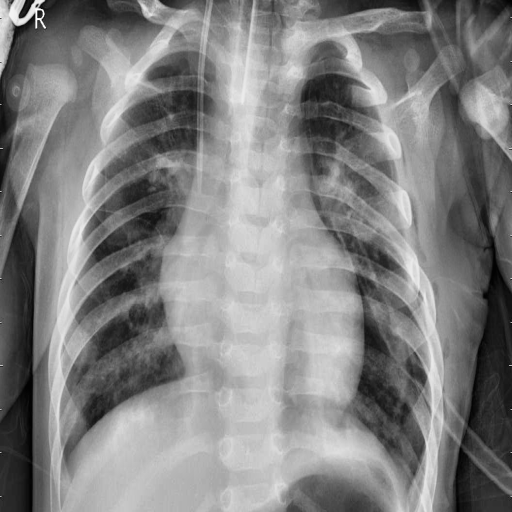
Finding: PNEUMONIA